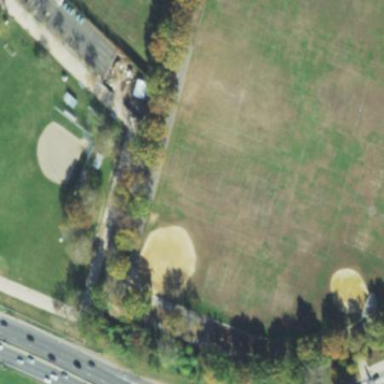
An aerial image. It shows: Grassy baseball pitch for leisure sports.